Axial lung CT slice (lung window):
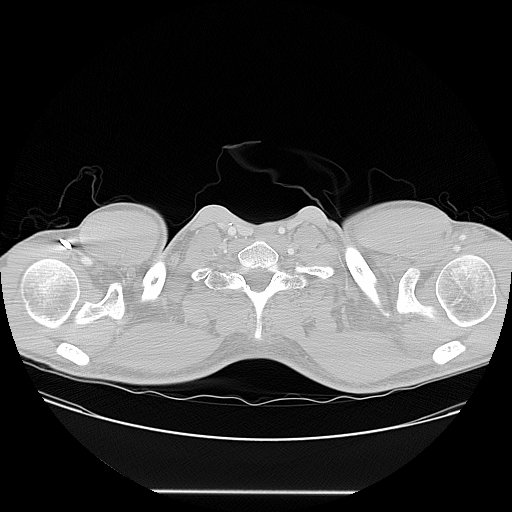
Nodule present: no